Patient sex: M
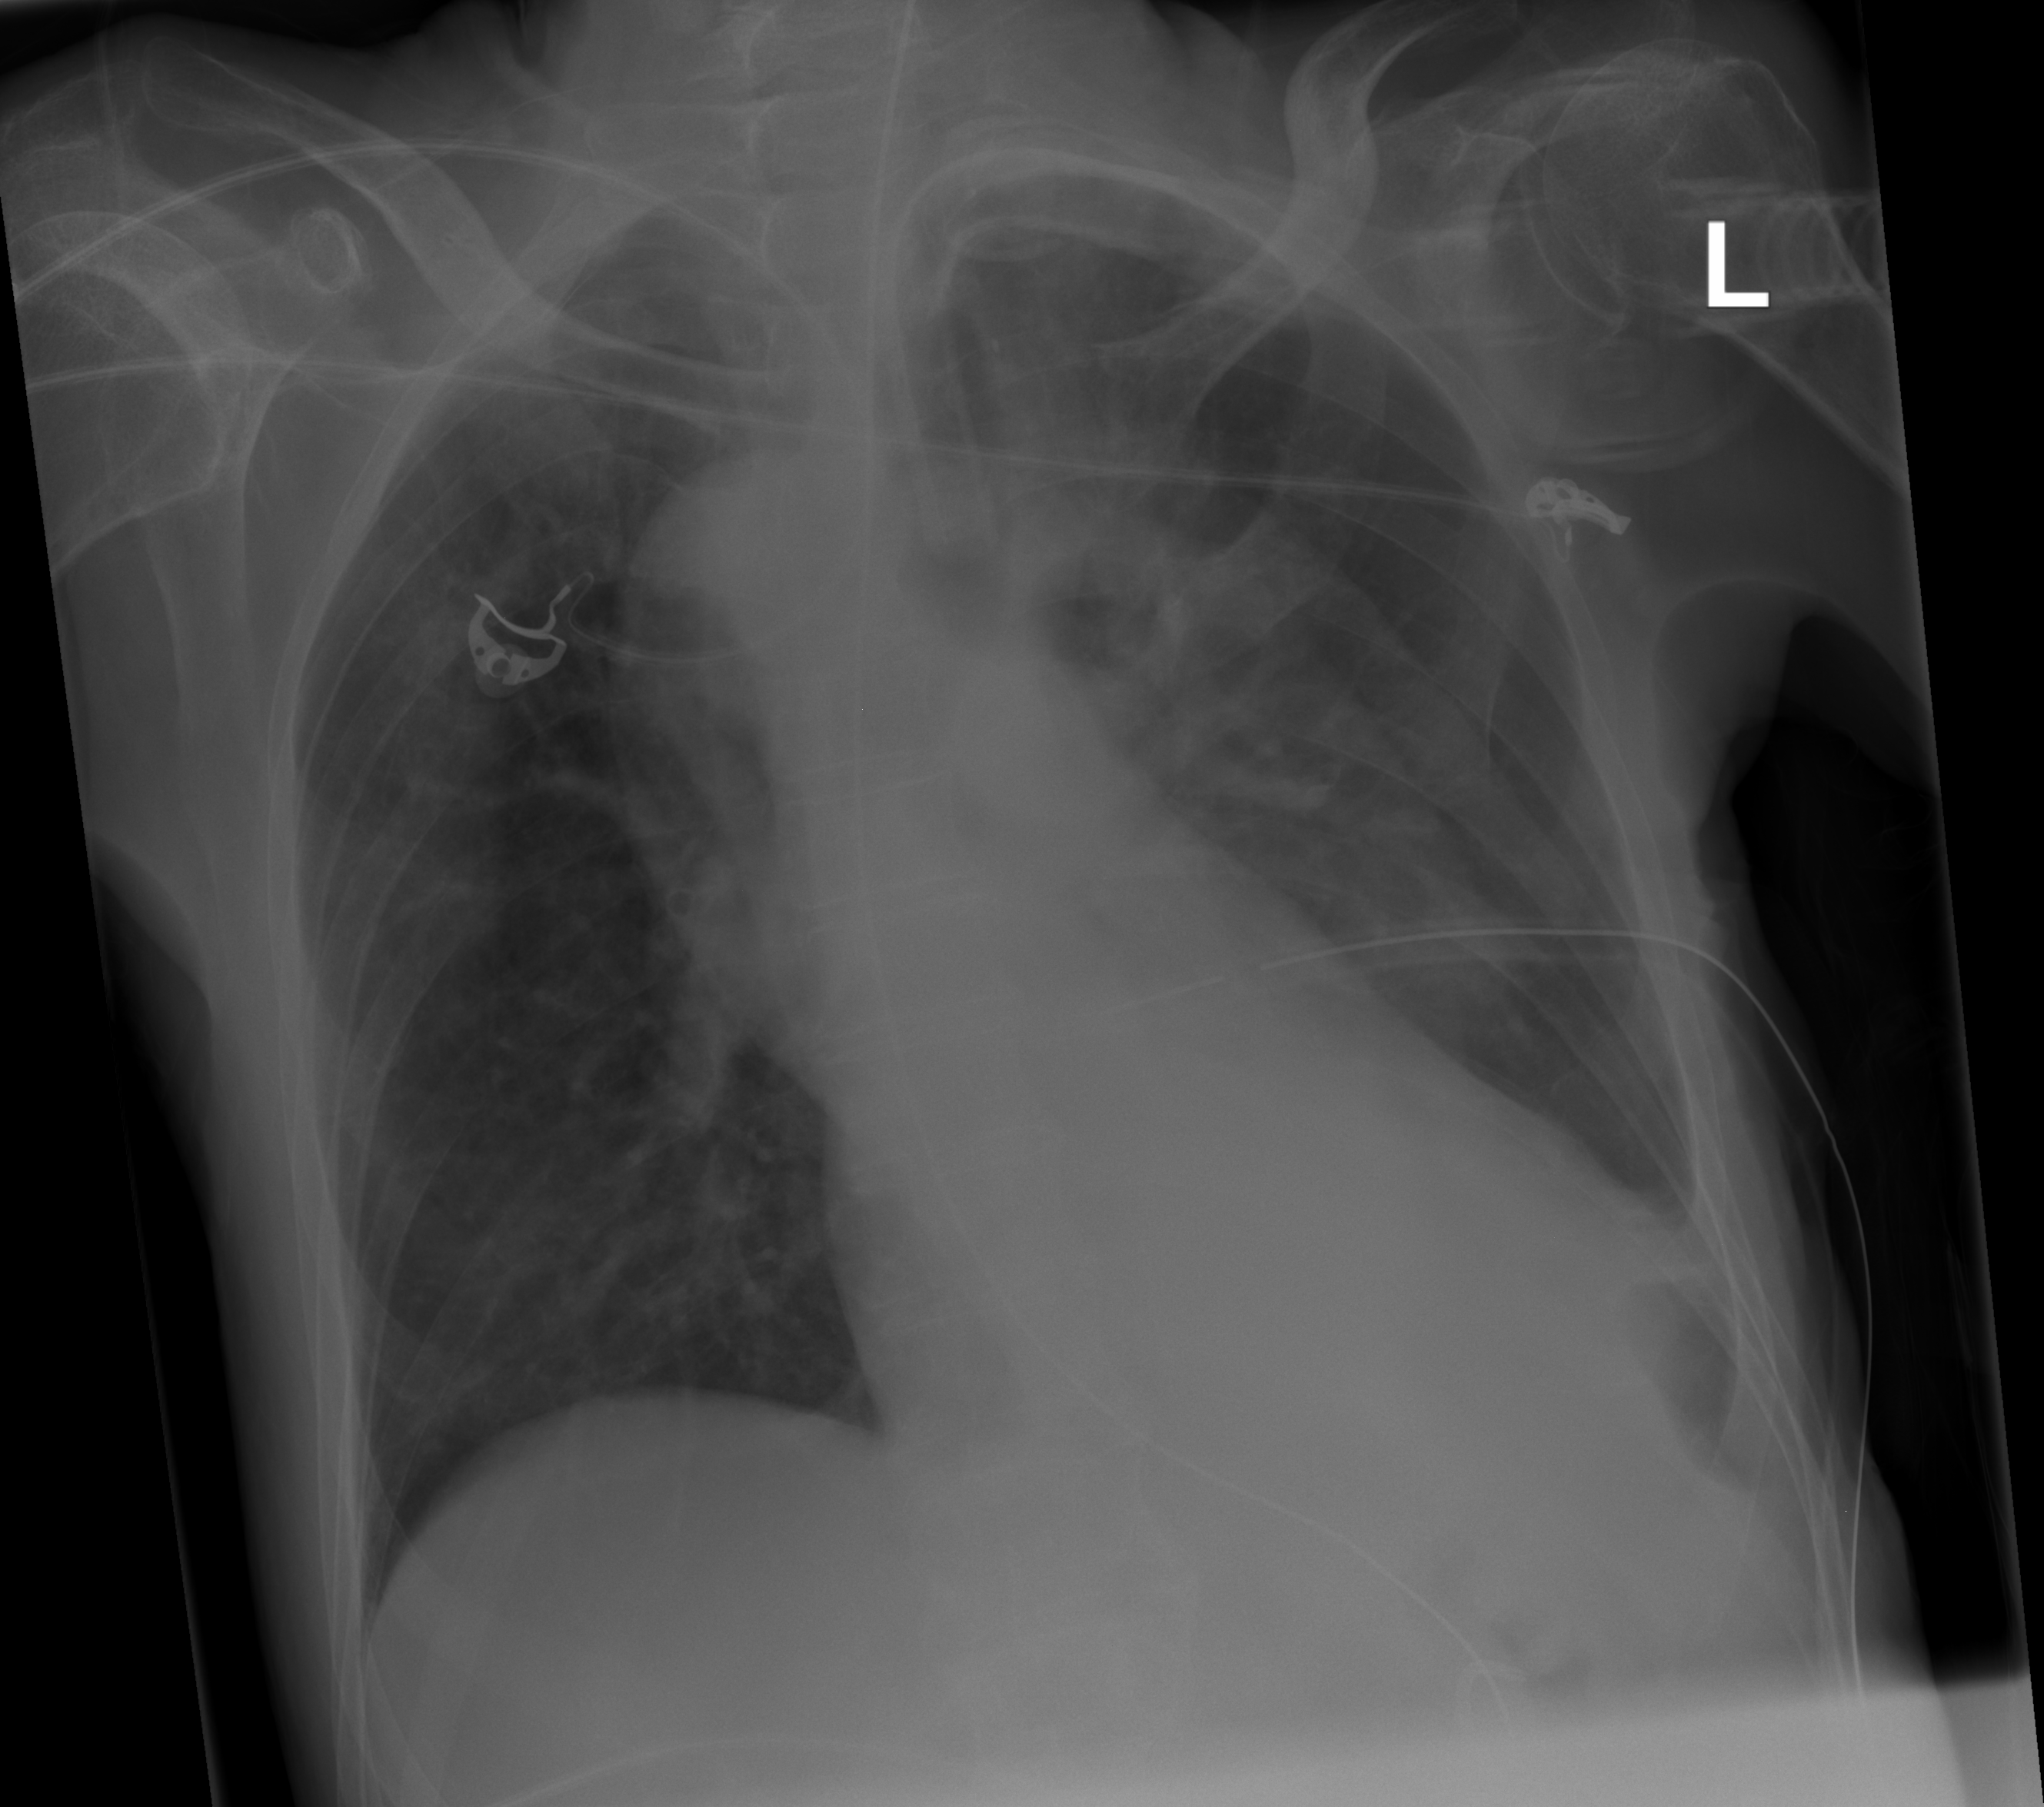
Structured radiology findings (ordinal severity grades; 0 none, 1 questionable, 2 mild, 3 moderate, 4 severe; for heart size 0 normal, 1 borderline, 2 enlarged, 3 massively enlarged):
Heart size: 1
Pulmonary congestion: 0
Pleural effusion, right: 0
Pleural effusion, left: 2
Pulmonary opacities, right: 0
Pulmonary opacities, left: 0
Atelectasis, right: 0
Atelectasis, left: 0